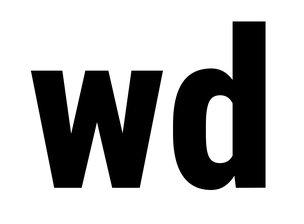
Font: Roboto_Condensed_ExtraBold